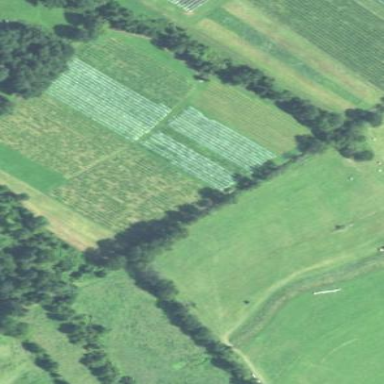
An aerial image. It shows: Vineyard where grapes are grown.